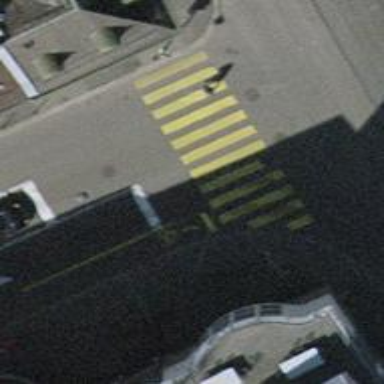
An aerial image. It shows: Road with traffic signals and zebra crossing. The crossing markings are zebra.